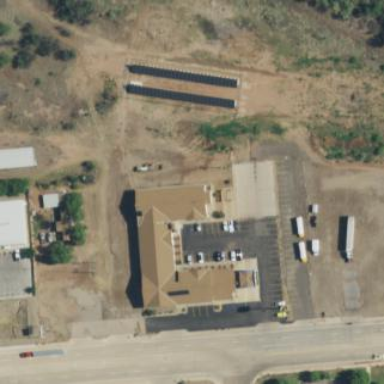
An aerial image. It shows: Building that is motel.